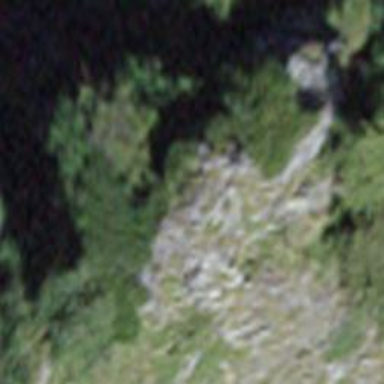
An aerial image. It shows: Natural cliff.